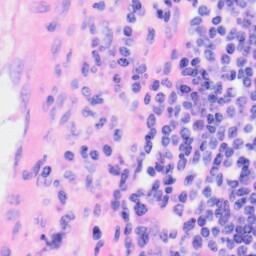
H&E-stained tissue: Kidney